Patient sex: M
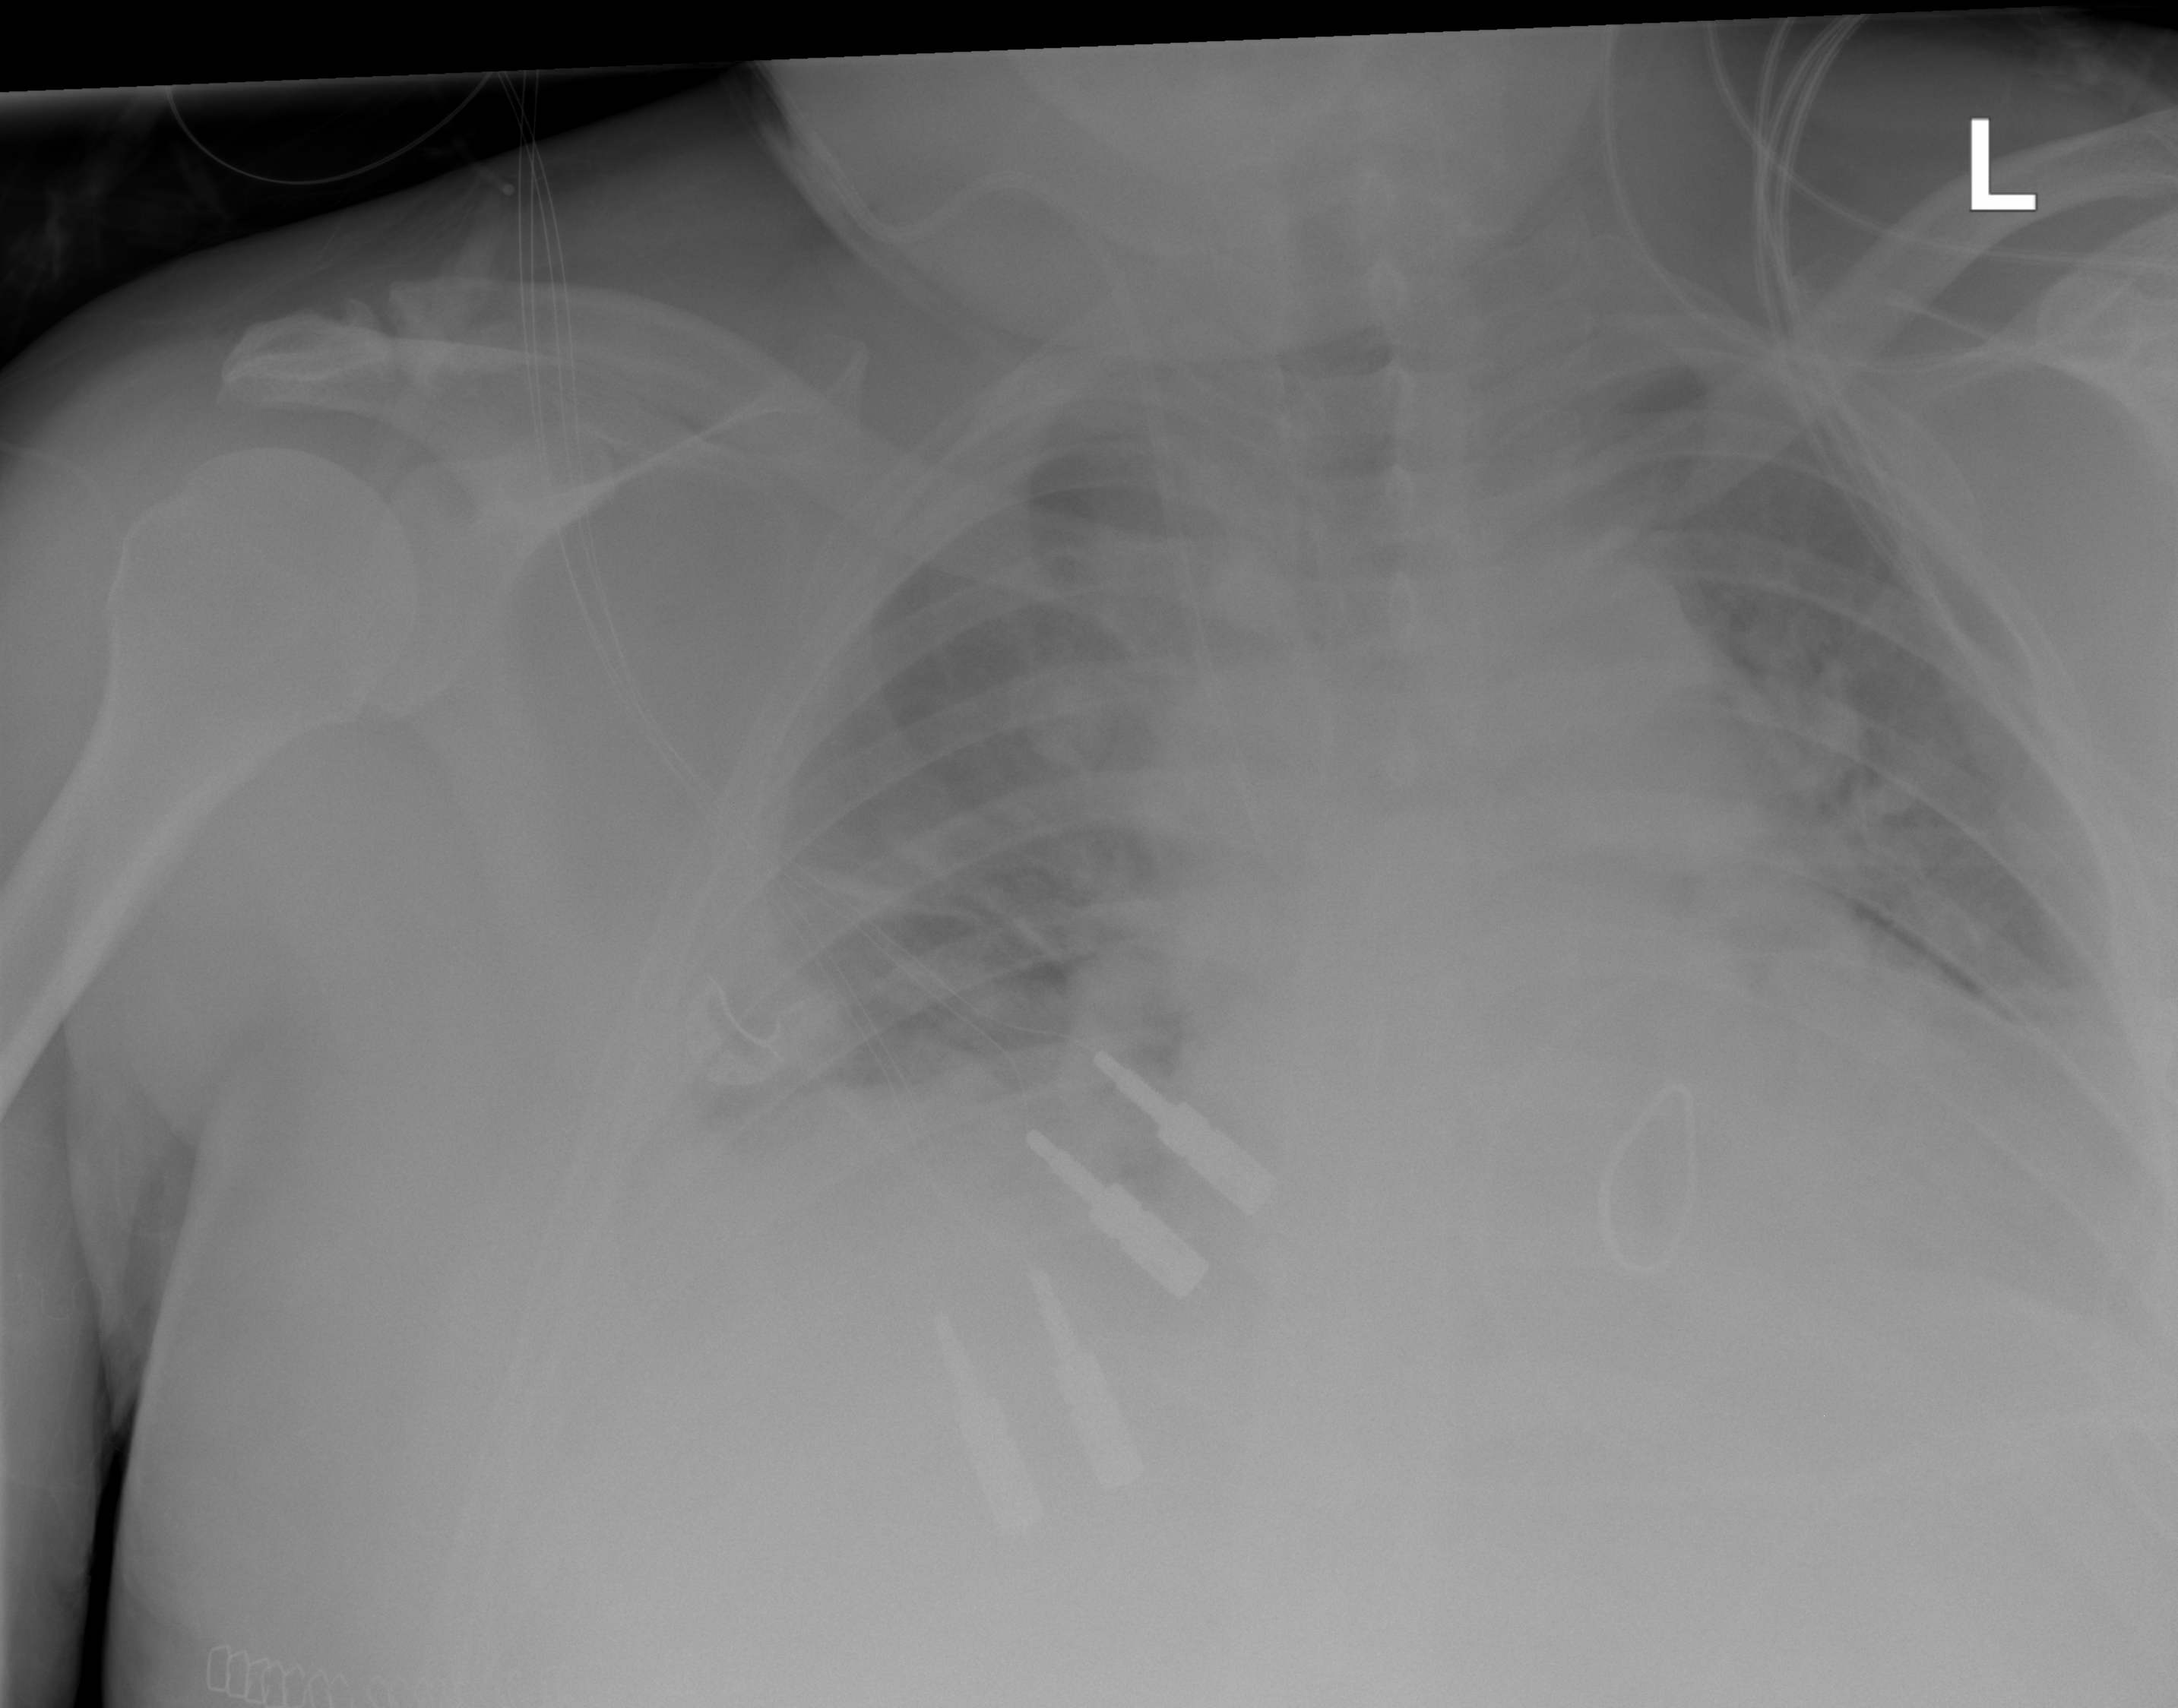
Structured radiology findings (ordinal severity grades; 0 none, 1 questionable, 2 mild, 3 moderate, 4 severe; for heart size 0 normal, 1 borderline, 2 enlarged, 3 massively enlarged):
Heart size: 2
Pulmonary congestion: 2
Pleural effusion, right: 1
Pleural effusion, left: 2
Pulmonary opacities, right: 0
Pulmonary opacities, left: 0
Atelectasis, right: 2
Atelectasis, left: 2